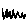
Label: zigzag